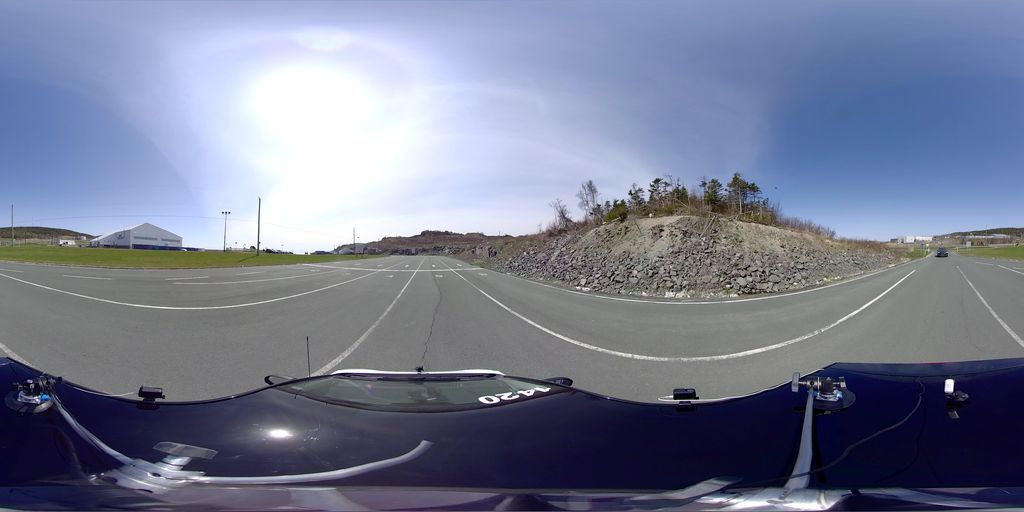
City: st_johns